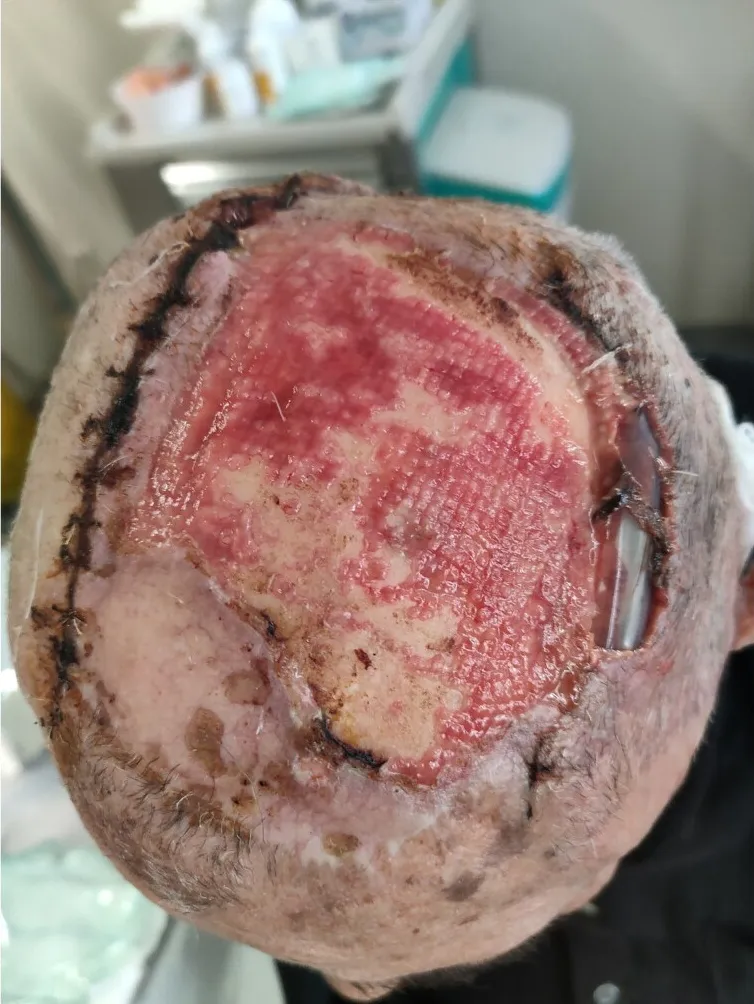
Rejection of expanders.
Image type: medical_photograph (other_medical_photograph)